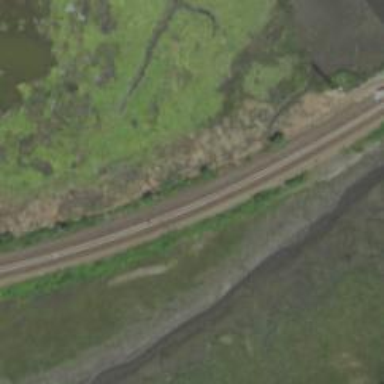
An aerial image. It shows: Electrified railway line.